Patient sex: M
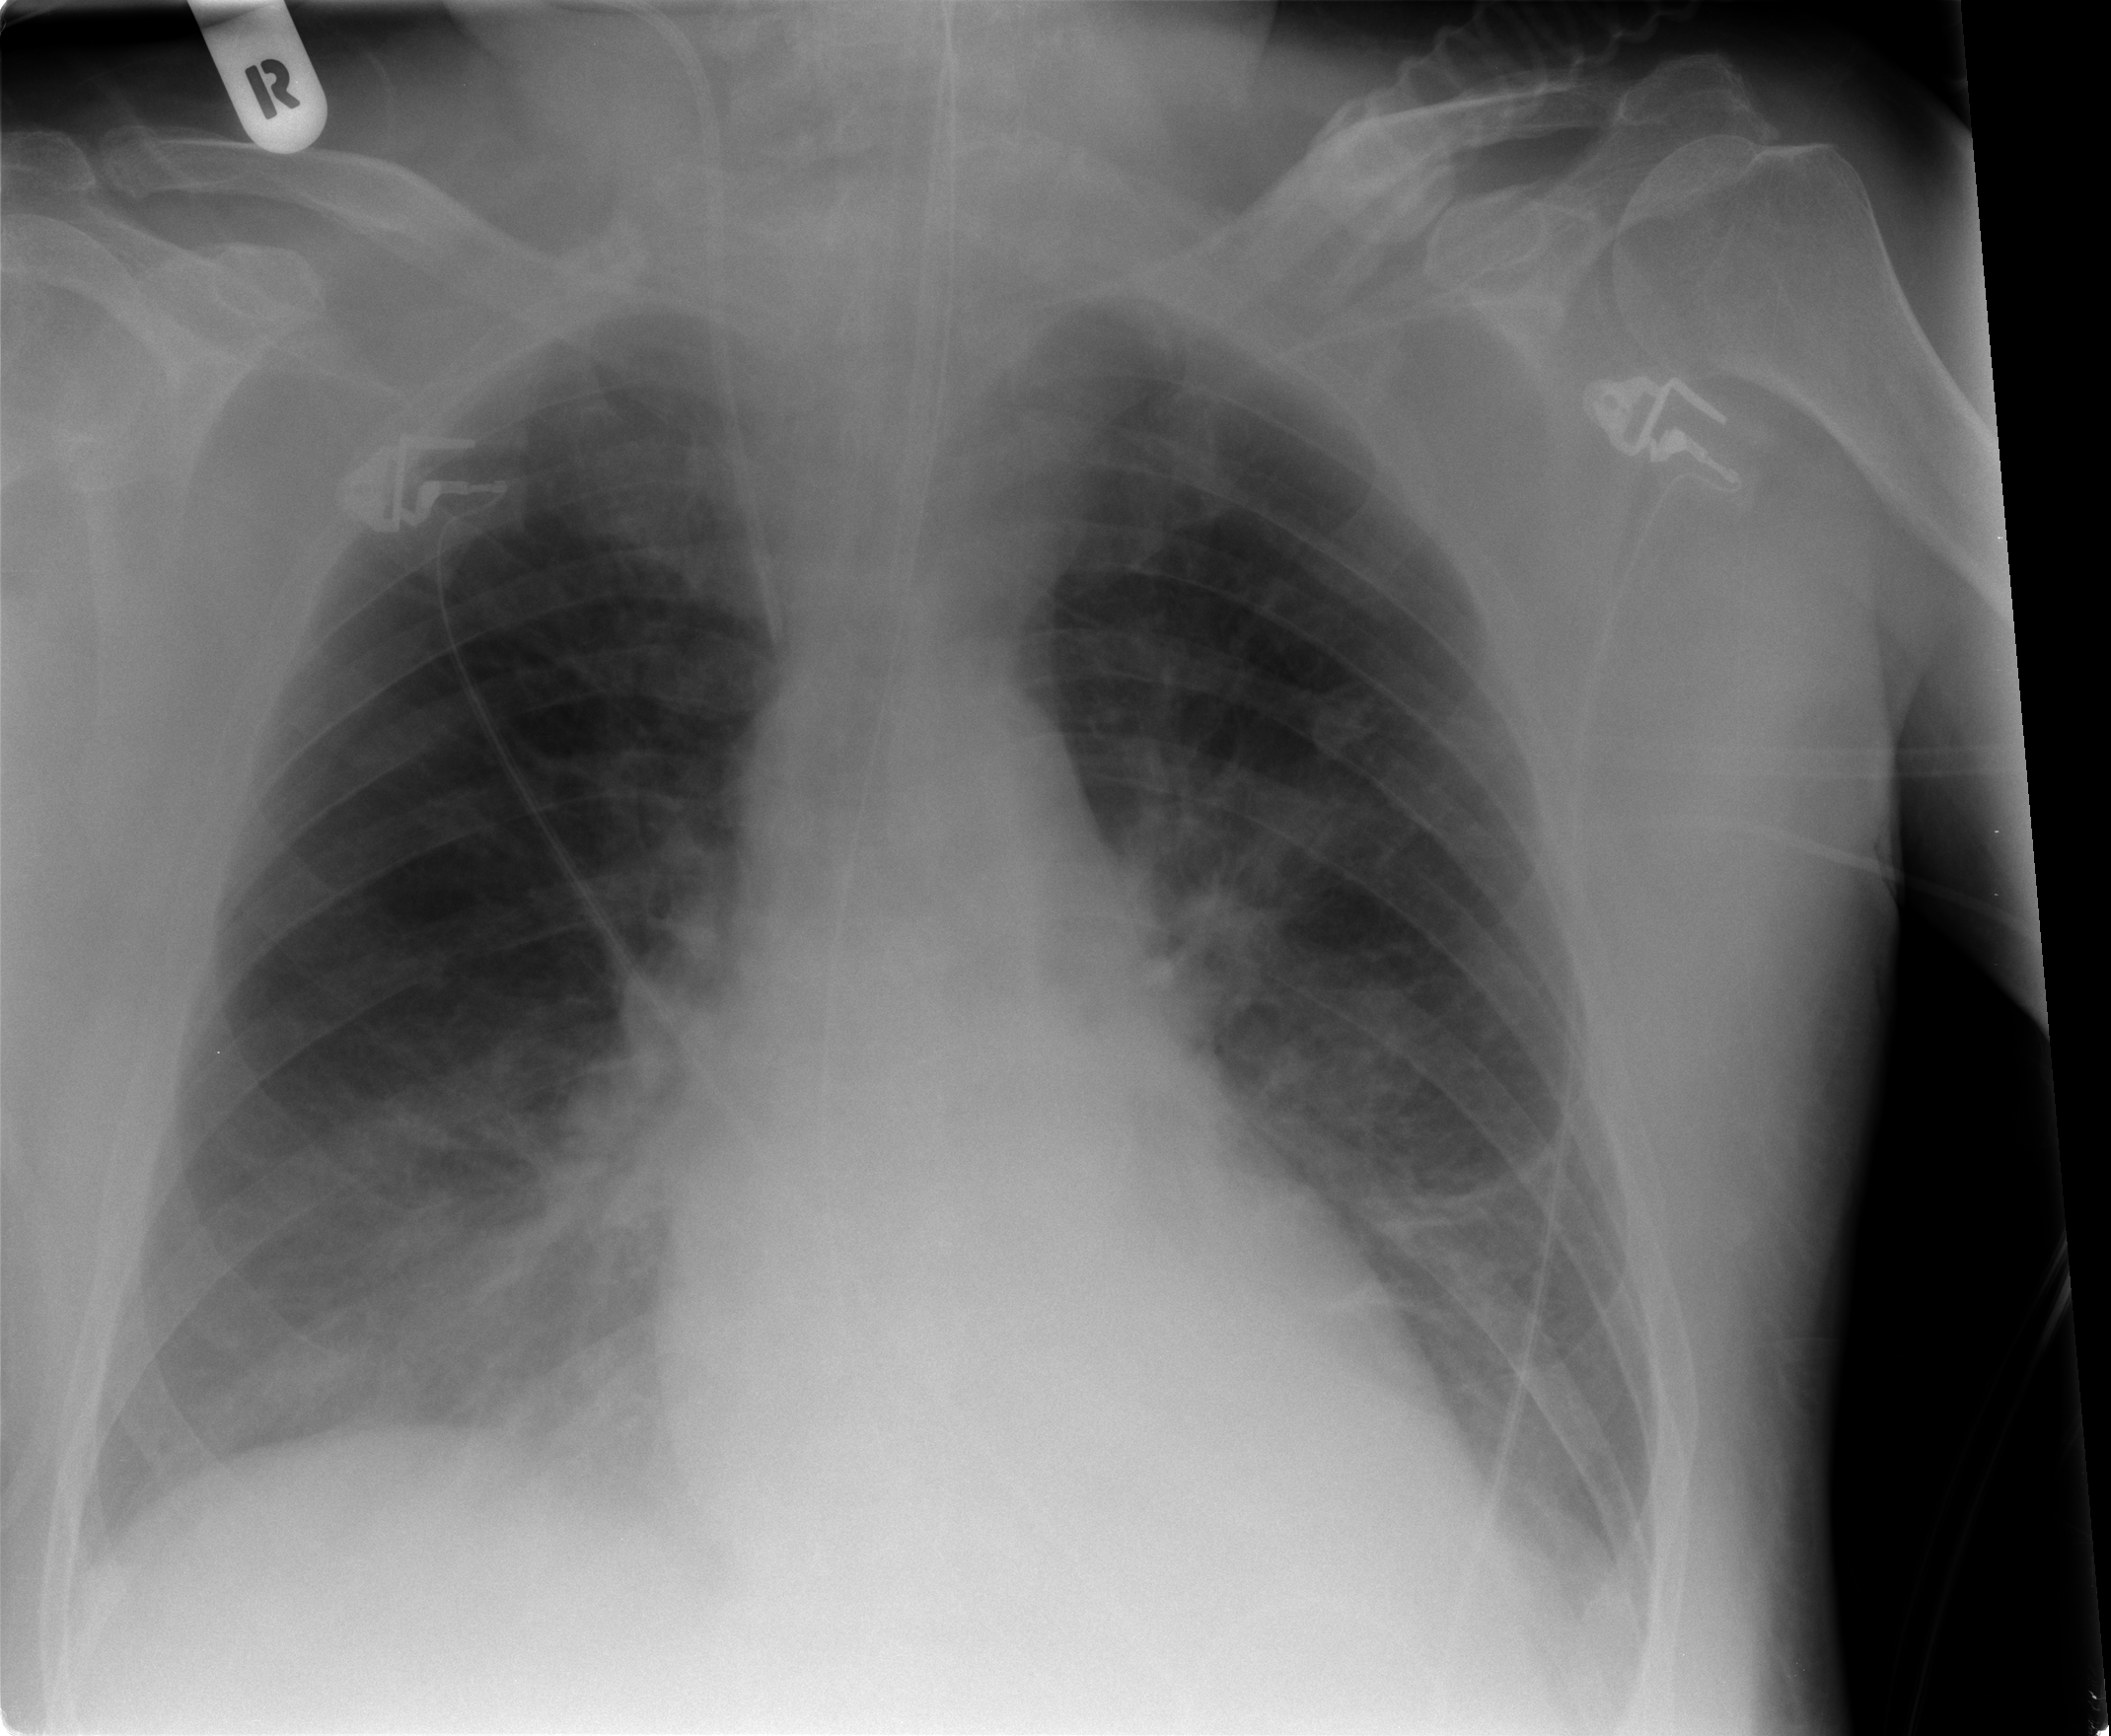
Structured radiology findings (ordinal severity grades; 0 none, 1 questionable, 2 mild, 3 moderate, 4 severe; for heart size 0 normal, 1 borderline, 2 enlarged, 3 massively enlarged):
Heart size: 0
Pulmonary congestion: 2
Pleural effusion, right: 2
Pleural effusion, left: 1
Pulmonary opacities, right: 0
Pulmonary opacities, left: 0
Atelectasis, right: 2
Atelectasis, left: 2